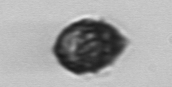
Label: Kryptoperidinium_triquetrum